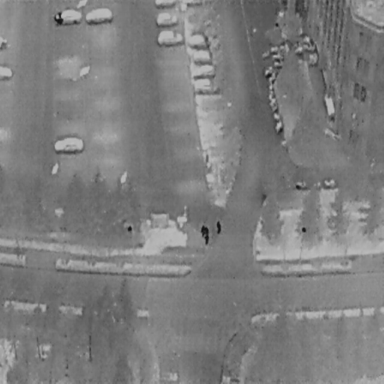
There are 16 objects shown in the infrared image, including 12 Cars, and four People.